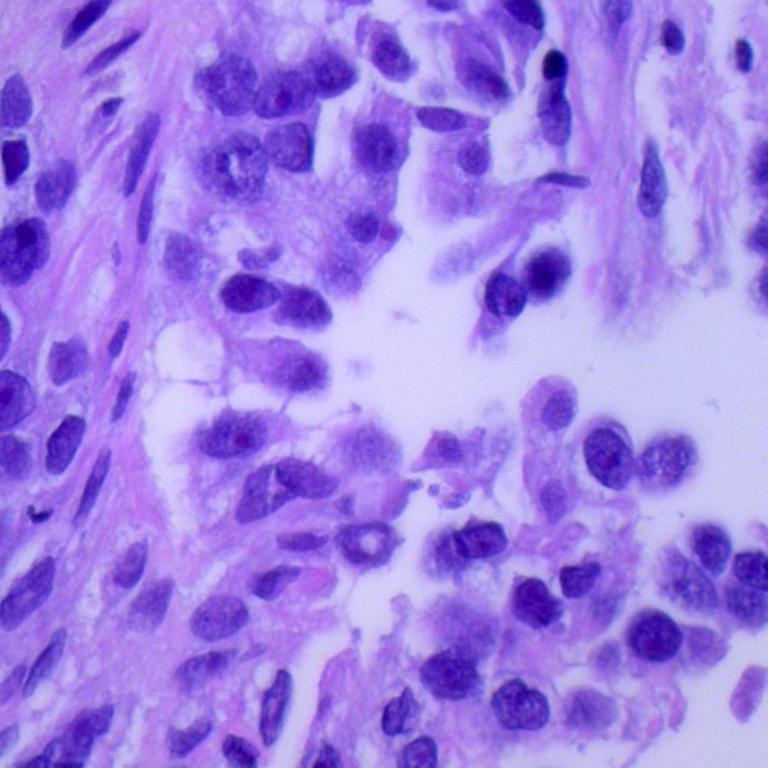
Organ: lung
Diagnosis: adenocarcinomas